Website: home-depot
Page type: customer-info-address
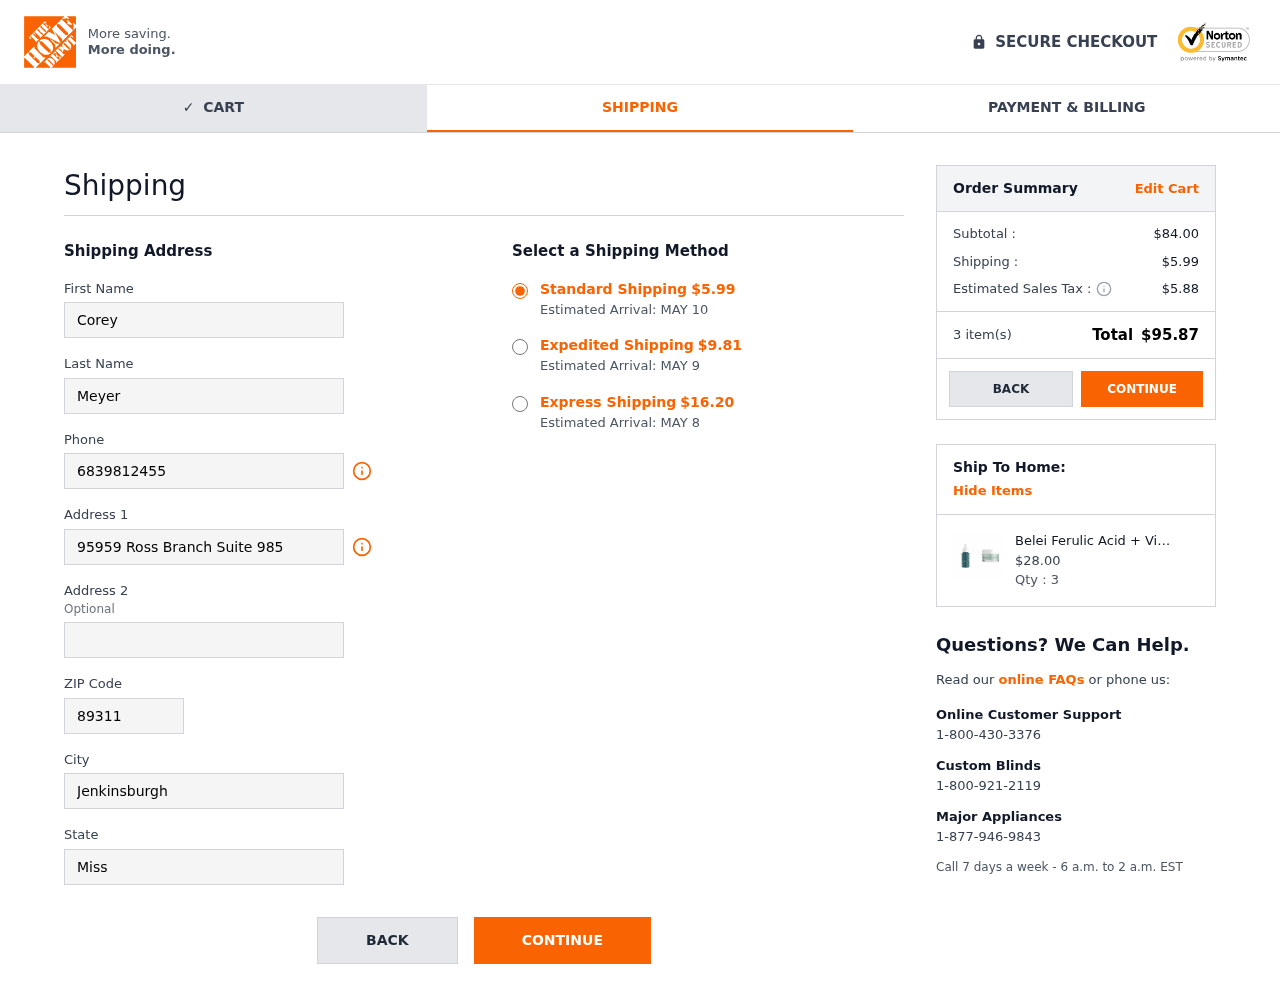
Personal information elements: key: PII_CITY
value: Jenkinsburgh
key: PII_FIRSTNAME
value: Corey
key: PII_LASTNAME
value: Meyer
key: PII_PHONE
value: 6839812455
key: PII_POSTCODE
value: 89311
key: PII_STATE
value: Missouri
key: PII_STREET
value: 95959 Ross Branch Suite 985
Product elements: key: PRODUCT1_NAME
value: Belei Ferulic Acid + Vitamins C and E Serum, Fragrance Free, Paraben Free, 1 Fluid Ounce (30 mL) & T
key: PRODUCT1_PRICE
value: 28
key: PRODUCT1_QUANTITY
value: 3
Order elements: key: ORDER_SHIPPING_COST
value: $5.99
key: ORDER_DELIVERY_DATE
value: Estimated Arrival: MAY 10
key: ORDER_SHIPPING_COST_EXPEDITED
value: $9.81
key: ORDER_DELIVERY_DATE_EXPEDITED
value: Estimated Arrival: MAY 9
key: ORDER_SHIPPING_COST_EXPRESS
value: $16.20
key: ORDER_DELIVERY_DATE_EXPRESS
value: Estimated Arrival: MAY 8
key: ORDER_SUBTOTAL
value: $84.00
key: ORDER_TAX
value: $5.88
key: ORDER_NUM_ITEMS
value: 3 item(s)
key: ORDER_TOTAL
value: $95.87